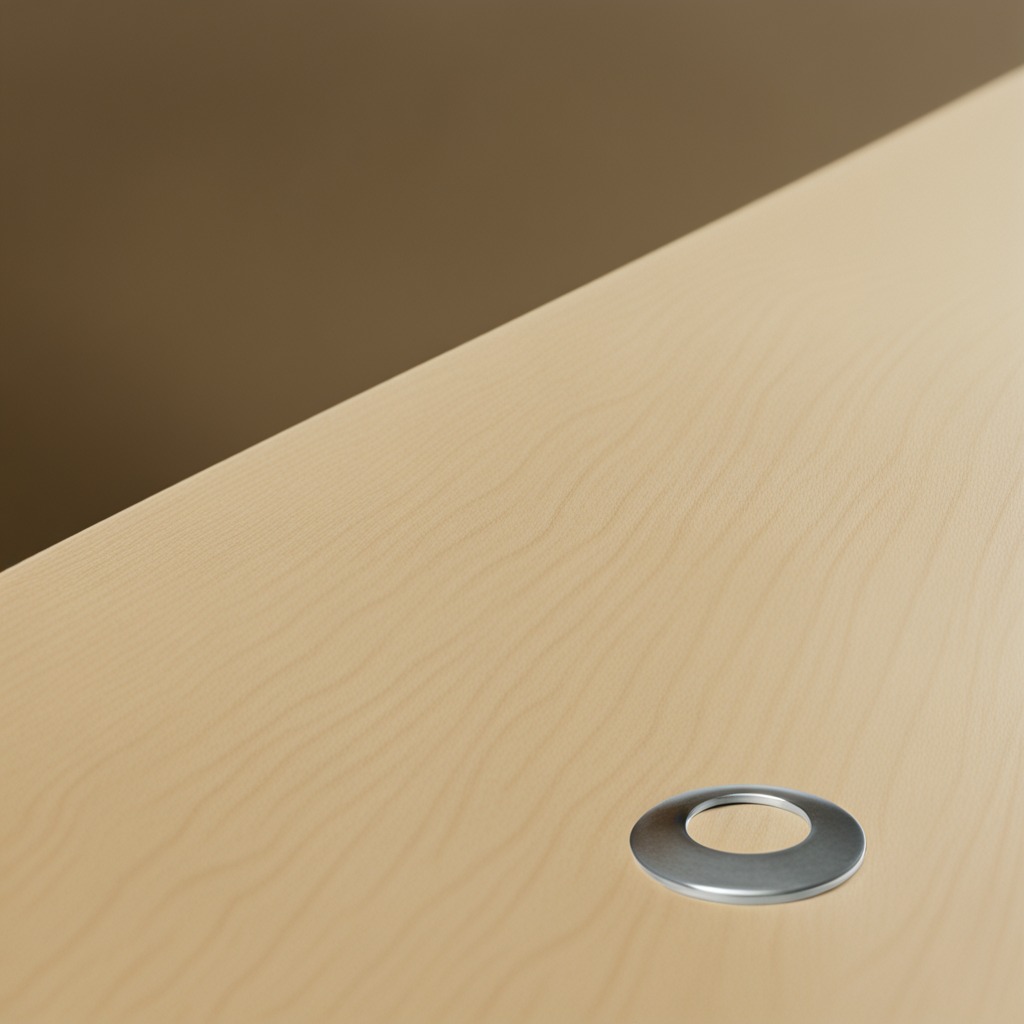
A flat metal washer is lying on the plywood surface in a paint workshop lit by afternoon window light.